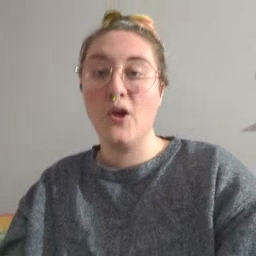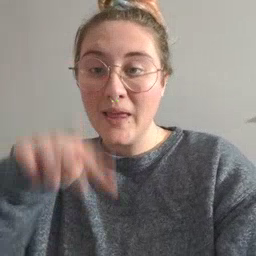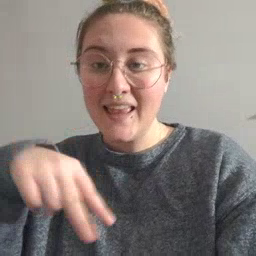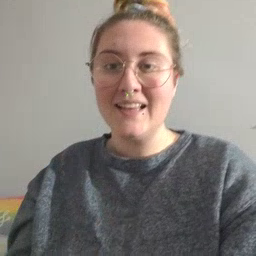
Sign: read